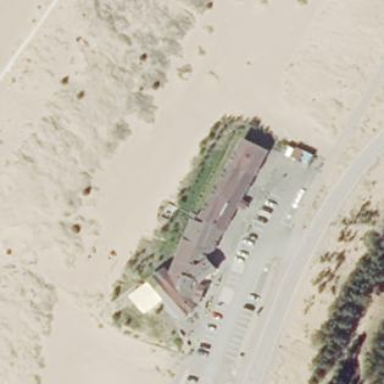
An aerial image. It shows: Hotel building.